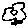
Label: flower